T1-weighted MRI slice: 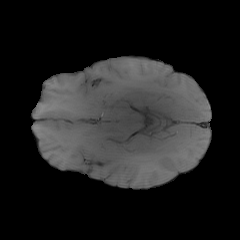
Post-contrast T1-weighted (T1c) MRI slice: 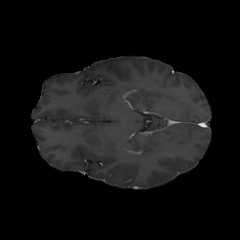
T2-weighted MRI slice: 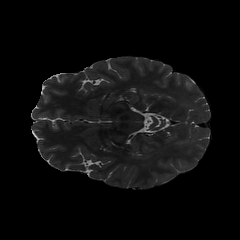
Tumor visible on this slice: no